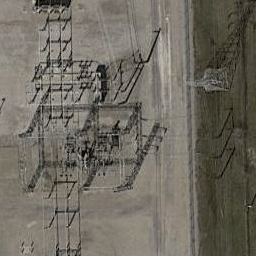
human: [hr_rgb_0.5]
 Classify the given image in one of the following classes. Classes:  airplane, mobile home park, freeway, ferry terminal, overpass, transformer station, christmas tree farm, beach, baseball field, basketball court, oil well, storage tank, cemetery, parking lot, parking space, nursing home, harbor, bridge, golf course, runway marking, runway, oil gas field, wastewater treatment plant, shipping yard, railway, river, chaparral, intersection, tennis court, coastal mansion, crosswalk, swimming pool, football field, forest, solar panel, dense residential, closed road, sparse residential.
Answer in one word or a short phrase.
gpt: transformer station